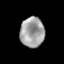
Tissue: prostate
Cell type: Myeloid cells
Senescence score: 0.3407
Nuclear area (px): 711
Mean DAPI intensity: 160.541